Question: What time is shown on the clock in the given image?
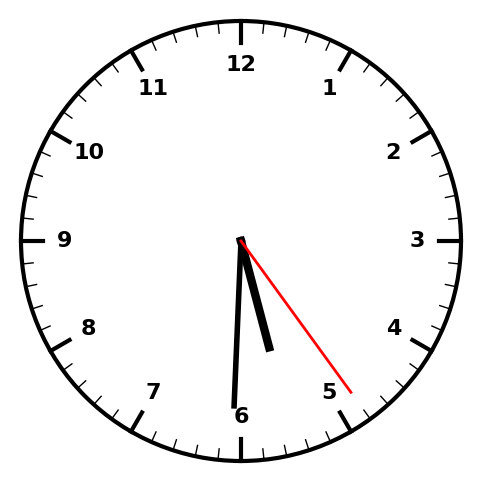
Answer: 05:30:24